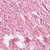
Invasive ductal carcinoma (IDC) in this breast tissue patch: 0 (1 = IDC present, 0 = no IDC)